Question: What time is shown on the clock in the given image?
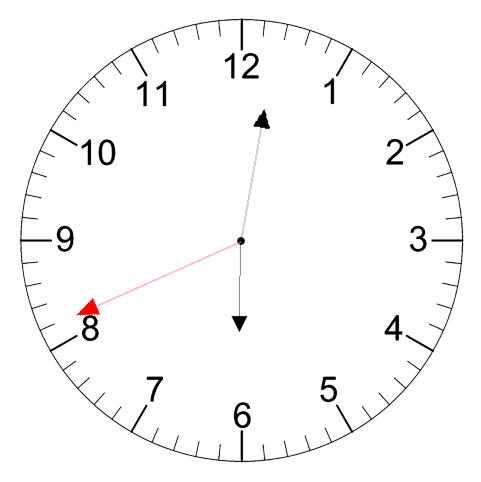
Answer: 06:01:41